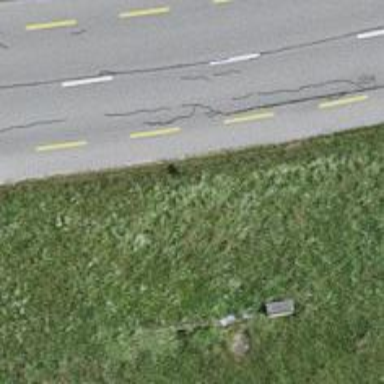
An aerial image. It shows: Bus stop with platform for public transport.